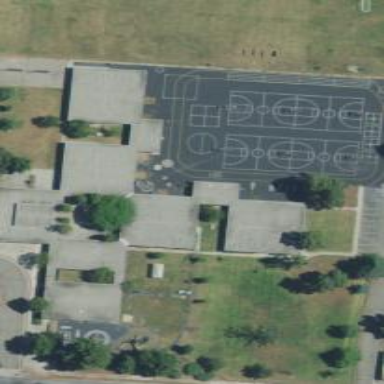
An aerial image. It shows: School.